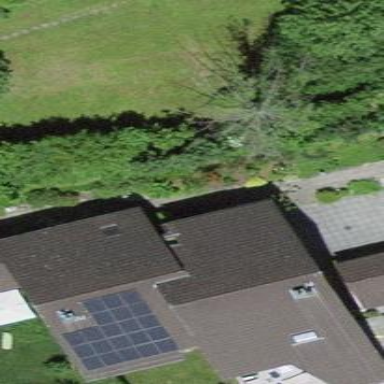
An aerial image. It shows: Semi-detached house.